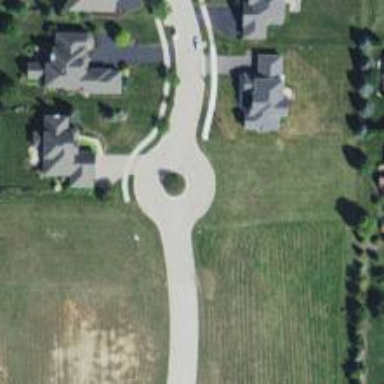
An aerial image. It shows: Turning loop on the road.